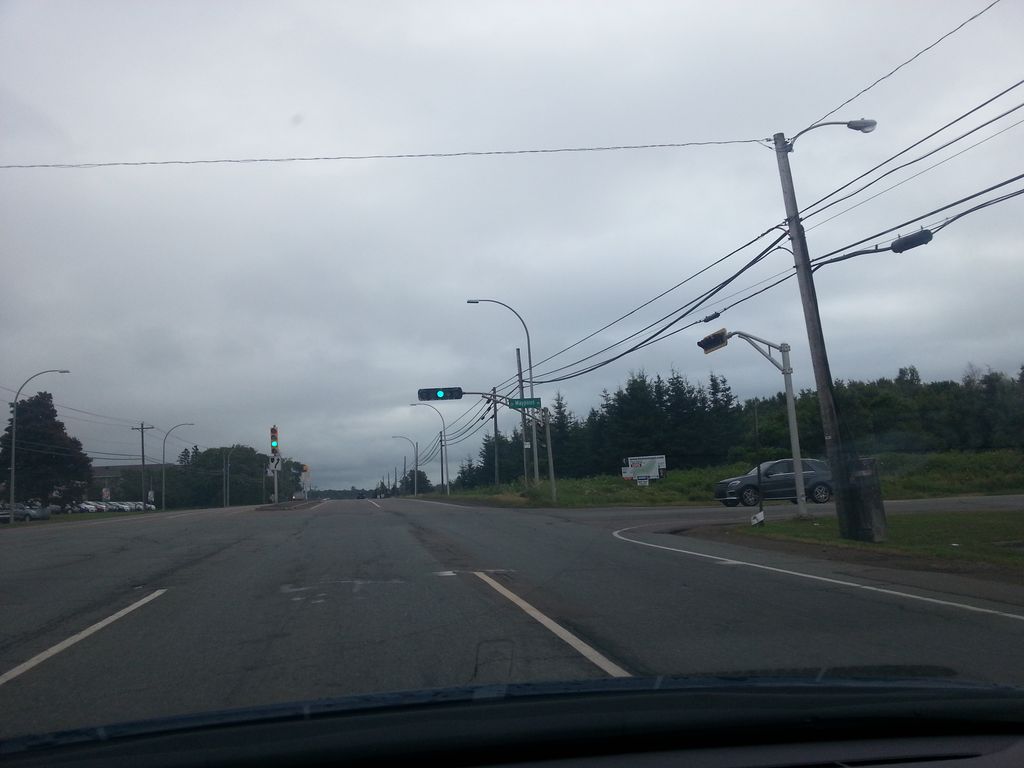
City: charlottetown